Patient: sex F, age 46
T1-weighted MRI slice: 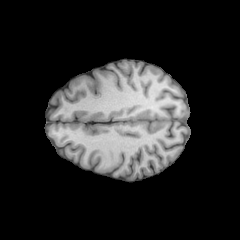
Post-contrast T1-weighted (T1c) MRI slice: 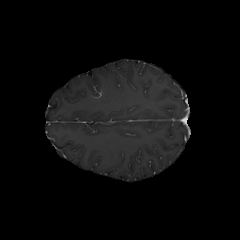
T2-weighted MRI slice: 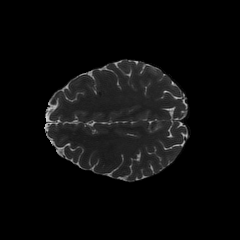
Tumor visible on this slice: no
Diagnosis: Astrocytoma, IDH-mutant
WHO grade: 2